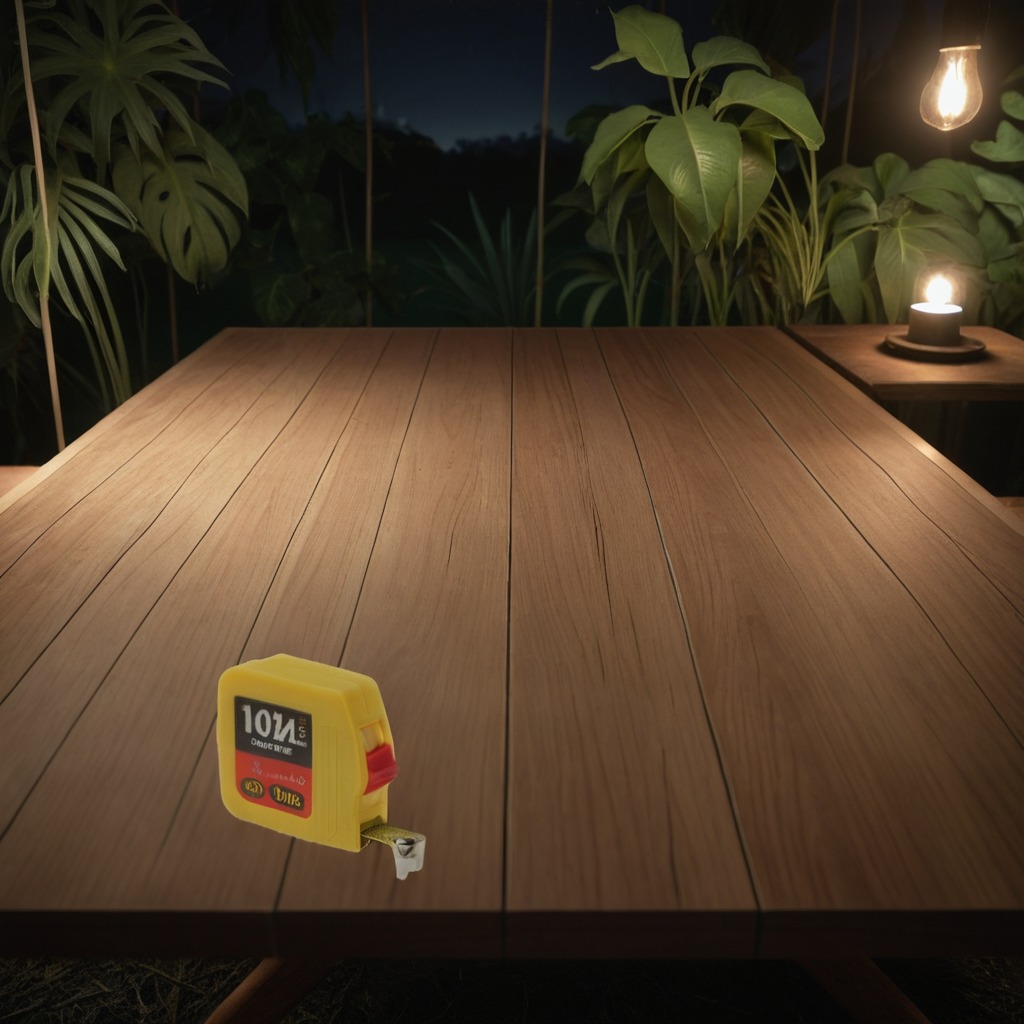
A measuring tape lies on the wooden table inside a jungle field workshop tent at night.